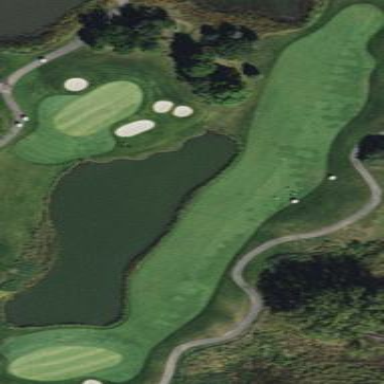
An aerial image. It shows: Well-maintained golf fairway within grassy area designated for the sport of golf.